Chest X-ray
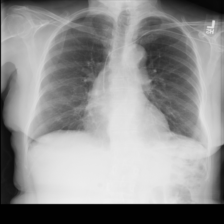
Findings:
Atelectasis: negative
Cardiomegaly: negative
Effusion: negative
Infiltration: negative
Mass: negative
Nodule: negative
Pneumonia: negative
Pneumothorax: negative
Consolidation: negative
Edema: negative
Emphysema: negative
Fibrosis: negative
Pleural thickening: negative
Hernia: negative